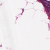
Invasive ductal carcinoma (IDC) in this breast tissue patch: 0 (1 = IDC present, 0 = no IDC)